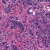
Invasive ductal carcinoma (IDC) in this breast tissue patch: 1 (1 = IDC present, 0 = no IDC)